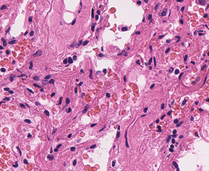
Tumor epithelial tissue: no
Tumor-associated stroma tissue: no
Normal tissue: yes